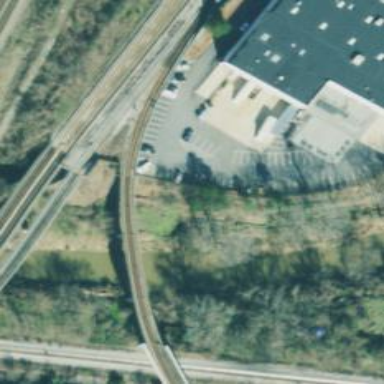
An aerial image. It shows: Yard area with electrified rail tracks.